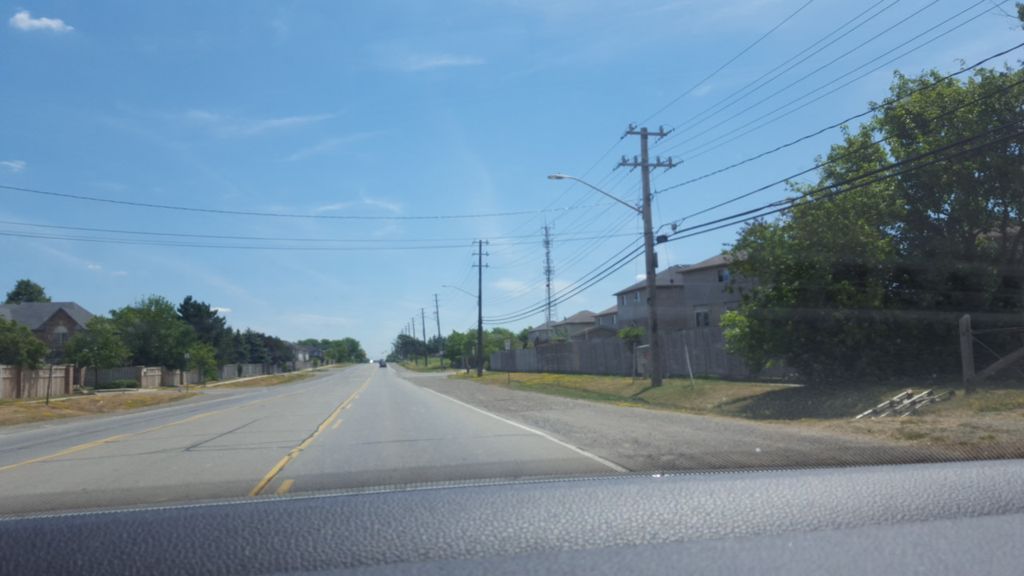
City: hamilton